【题型】选择题　【知识点】函数　【难度】medium
函数$f(x)=A\sin(\omega x+\varphi)\left(A>0,\omega>0,0<\varphi<\pi\right)$的部分图象如图所示，则$f(1)+f(2)+f(3)+\cdots+f(2026)$的值为（ ）

\vspace{0.2cm}
\noindent A．$\sqrt{2}$ \qquad B．$\dfrac{\sqrt{2}}{2}$ \qquad C．$-\sqrt{2}$ \qquad D．$-\dfrac{\sqrt{2}}{2}$
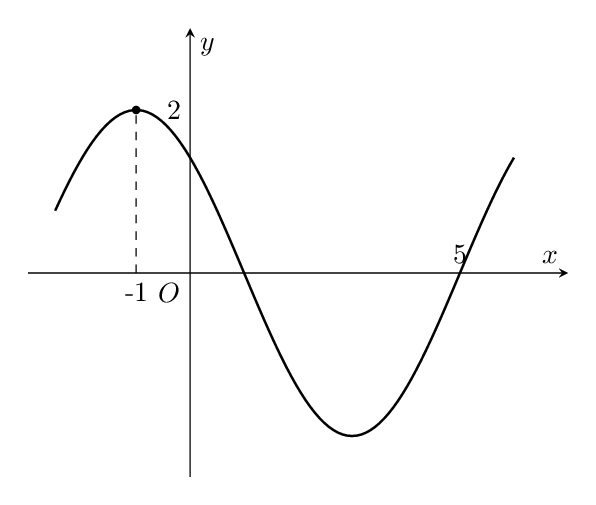
【解答】

\noindent \textbf{【答案】} C
\vspace{0.2cm}

\noindent \textbf{【难度】} 0.65
\vspace{0.2cm}

\noindent \textbf{【知识点】} 由图象确定正（余）弦型函数解析式、由正弦（型）函数的周期性求值
\vspace{0.2cm}

\noindent \textbf{【分析】} 先根据三角函数图象求出振幅$A$、周期$T$、$\omega$和相位$\varphi$，确定函数解析式；再计算一个周期内的函数值和，利用周期性求得结果.
\vspace{0.2cm}

\noindent \textbf{【详解】} 由图象可知，函数最大值为$2$，且$A>0$，故$A=2$.
由图得$\dfrac{3}{4}T=5-(-1)=6$，解得最小正周期$T=8$，$T=\dfrac{2\pi}{\omega}=8$，得$\omega=\dfrac{\pi}{4}$.
此时$f(x)=2\sin\left(\dfrac{\pi}{4}x+\varphi\right)$，将点$(-1,2)$代入：$2\sin\left(-\dfrac{\pi}{4}+\varphi\right)=2$，即$\sin\left(-\dfrac{\pi}{4}+\varphi\right)=1$，
所以$-\dfrac{\pi}{4}+\varphi=\dfrac{\pi}{2}+2k\pi,k\in\mathbf{Z}$，结合$0<\varphi<\pi$，得$\varphi=\dfrac{3\pi}{4}$.
因此$f(x)=2\sin\left(\dfrac{\pi}{4}x+\dfrac{3\pi}{4}\right)$.
因为函数最小正周期$T=8$，则$f(1)+f(2)+\cdots+f(8)=0-\sqrt{2}-2-\sqrt{2}+0+\sqrt{2}+2+\sqrt{2}=0$，
所以$f(1)+f(2)+\cdots+f(2026)=253\times[f(1)+\cdots+f(8)]+f(2025)+f(2026)=0-\sqrt{2}=-\sqrt{2}$.
故选：C.